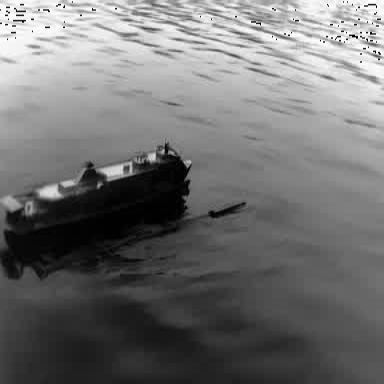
There is a container_ship in the infrared image.